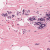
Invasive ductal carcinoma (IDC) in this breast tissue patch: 0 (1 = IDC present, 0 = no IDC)